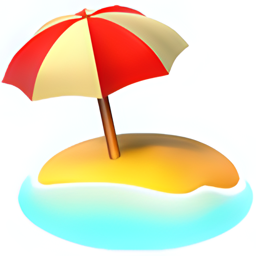
Name: beach with umbrella
Emoji: 🏖
Group: Travel & Places
Sub-group: place-geographic